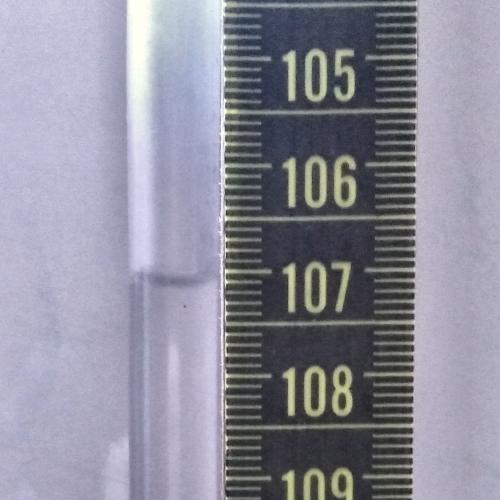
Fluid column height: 107.1 cm